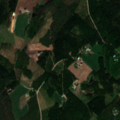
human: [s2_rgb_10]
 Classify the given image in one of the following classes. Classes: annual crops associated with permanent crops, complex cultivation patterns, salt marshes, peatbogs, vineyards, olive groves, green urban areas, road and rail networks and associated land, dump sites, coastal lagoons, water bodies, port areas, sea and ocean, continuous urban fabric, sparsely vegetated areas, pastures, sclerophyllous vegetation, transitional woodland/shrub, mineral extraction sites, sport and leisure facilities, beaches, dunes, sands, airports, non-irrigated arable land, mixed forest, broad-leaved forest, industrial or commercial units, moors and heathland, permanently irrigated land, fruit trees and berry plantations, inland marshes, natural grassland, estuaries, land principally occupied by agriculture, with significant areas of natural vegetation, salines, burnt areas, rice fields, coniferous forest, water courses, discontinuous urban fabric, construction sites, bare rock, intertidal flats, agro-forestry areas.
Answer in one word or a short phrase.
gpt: land principally occupied by agriculture, with significant areas of natural vegetation, coniferous forest, mixed forest, transitional woodland/shrub